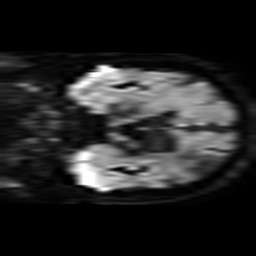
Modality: TRACE
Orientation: coronal
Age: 63
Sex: male
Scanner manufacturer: philips
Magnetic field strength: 3 T
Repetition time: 3.341 s
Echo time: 0.076 s